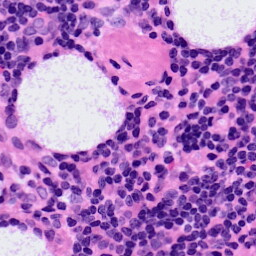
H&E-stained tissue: LymphNode